Question: I have an undirected planar graph where each node has a weight. I want to split the graph into as many connected disjoint subgraphs as possible (EDIT: or to reach a minimum mean weight of the subgraphs possible), given the condition that each subgraph has to reach a fixed minimum weight (which is a sum of weights of its nodes). A subgraph containing only a single node is OK as well (if the node's weight is larger than the fixed minimum).
What I have found out so far is a heuristic:
'''
create a subgraph out of every node
while there is an underweight subgraph:
select the subgraph S with the lowest weight
find a subgraph N that has the lowest weight among the neighbouring subgraphs of S
merge S to N
'''
Clearly this is not optimal. Has anyone got a better solution? (Maybe I'm just ignorant and this is not a complex issue, but I have never studied graph theory...)
EDIT (more background details): The nodes in this graph are low-scale administrative units for which statistical data are to be provided. However, the units need to have a certain minimum population size to avoid conflicts with personal data legislation. My objective is to create aggregates so that as little information as possible is lost on the way. The neighbourhood relationships serve as graph edges, as the resulting units must be contiguous.
Most of the units (nodes) in the set are well above the minimum threshold. About 5-10 % of them is below the threshold with varying sizes, as seen on the example (minimum size 50):

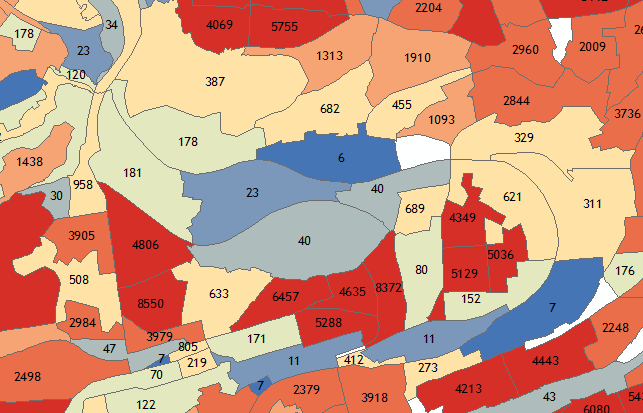
Answer: This is an NP-hard optimization problem. For example, the <URL> is unlikely to be practical for "tens of thousands of nodes".
If you don't actually need an optimal solution but a good one, I would use local optimization methods, such as tabu search or simulated annealing.
Because the mean weight of your subgraphs is just the weight of the total graph divided by the number of subgraphs, the only thing that matters is to find the maximum number of subgraphs you can attain. Guess this number, N, form an initial partitioning into N subgraphs, and then, for example, use local moves of (1) moving a node from one subgraph to another and (2) exchanging two nodes between two adjacent subgraphs, in search for an acceptable solution where every subgraph has the required minimum weight. If you can't find an acceptable solution at all, decrease N (e.g. by one) and restart until you find a solution.